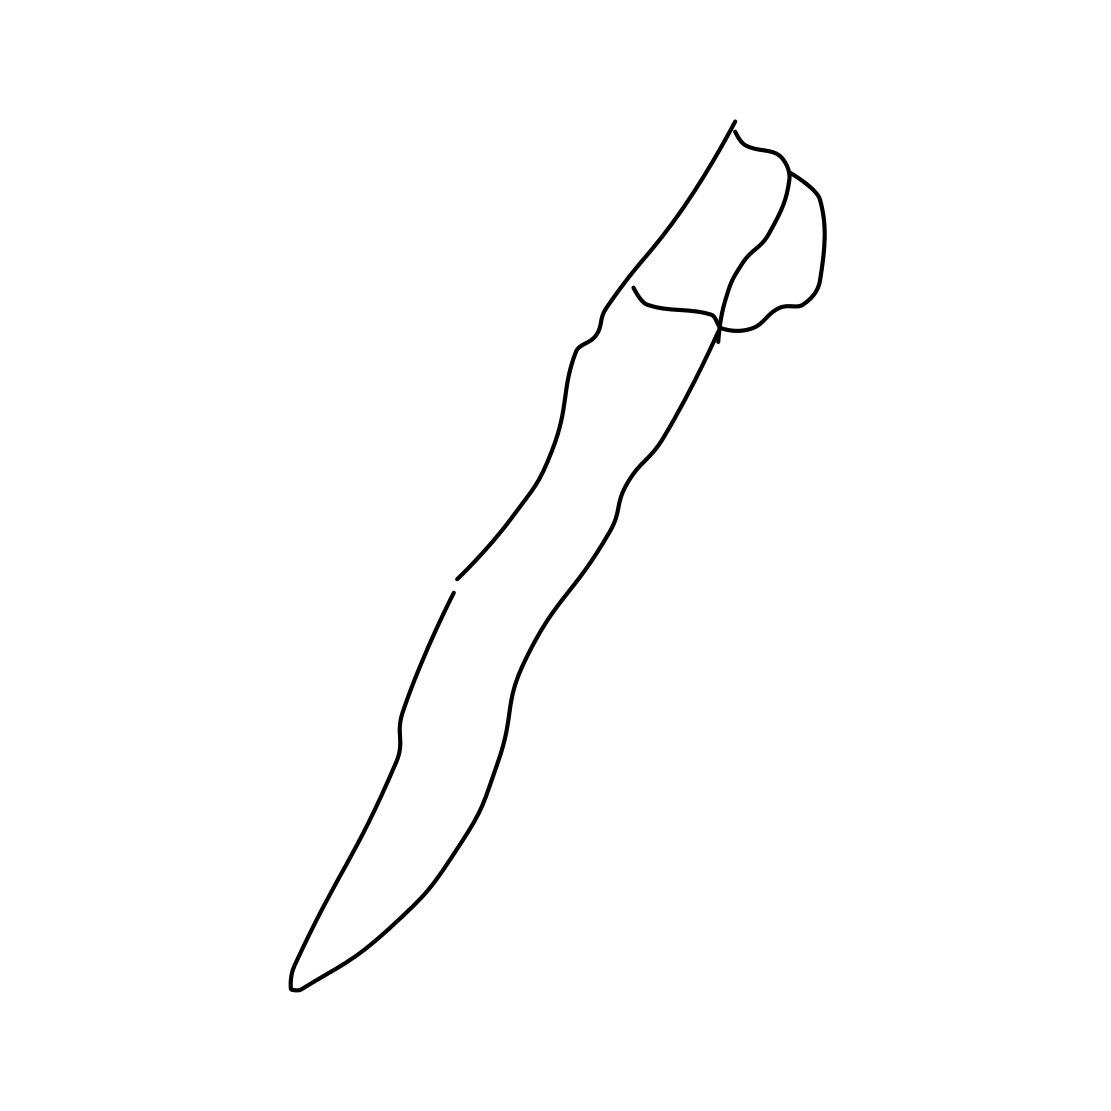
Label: sword